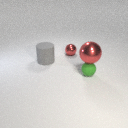
small red metal sphere behind large gray rubber cylinder